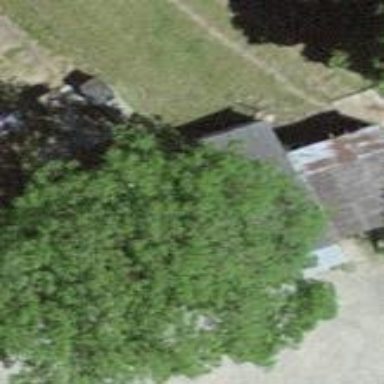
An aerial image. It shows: Barn.